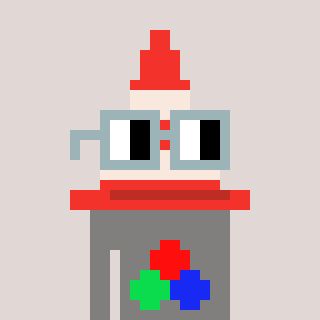
a pixel art character with square dark gray glasses, a cone-shaped head and a bluegrey-colored body on a warm background